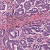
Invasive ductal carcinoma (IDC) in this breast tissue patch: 1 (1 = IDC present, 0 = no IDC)